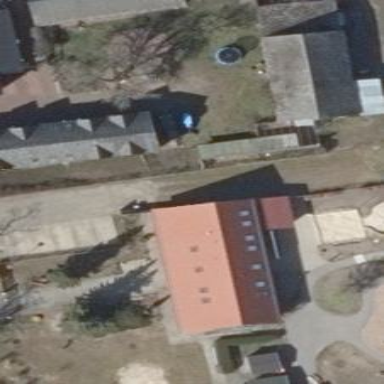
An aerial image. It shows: Kindergarten building.